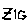
Label: zigzag